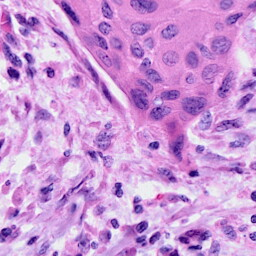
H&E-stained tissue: Cervix